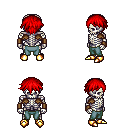
a pixel art fantasy rpg character, male body template, skeleton, leather shoulder armor, teal pants, red short bangs hairstyle, leather bracers, gold boots, four views (front, back, left, right), 2x2 character sprite sheet, small pixel art, hard edges, no anti-aliasing